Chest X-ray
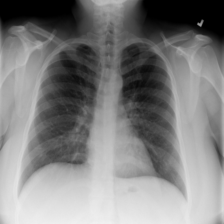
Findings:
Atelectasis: negative
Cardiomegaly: negative
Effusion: negative
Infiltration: negative
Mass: negative
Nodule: negative
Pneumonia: negative
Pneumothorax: negative
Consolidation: negative
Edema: negative
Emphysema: negative
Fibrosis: negative
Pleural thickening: negative
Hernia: negative